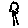
Label: tree